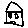
Label: house